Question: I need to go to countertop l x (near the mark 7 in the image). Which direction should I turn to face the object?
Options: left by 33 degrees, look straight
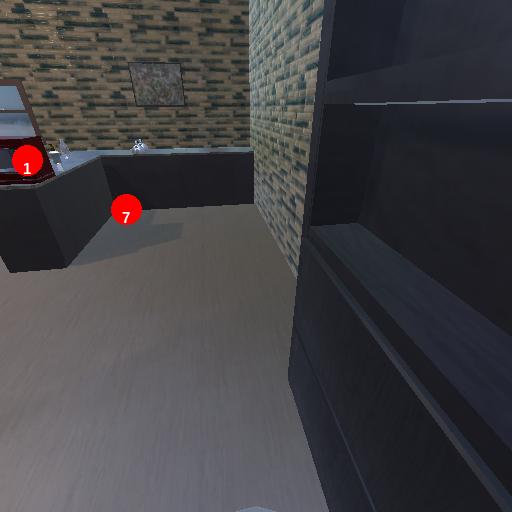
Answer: left by 33 degrees